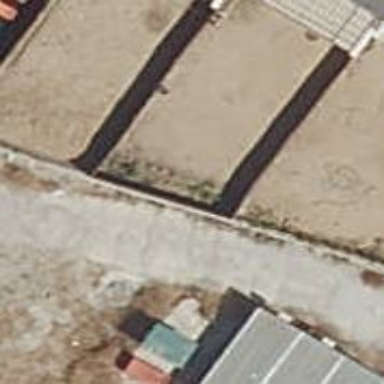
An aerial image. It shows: Wall barrier with chain link fence.